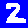
Digit: 2